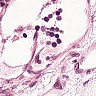
Metastatic tissue present: no